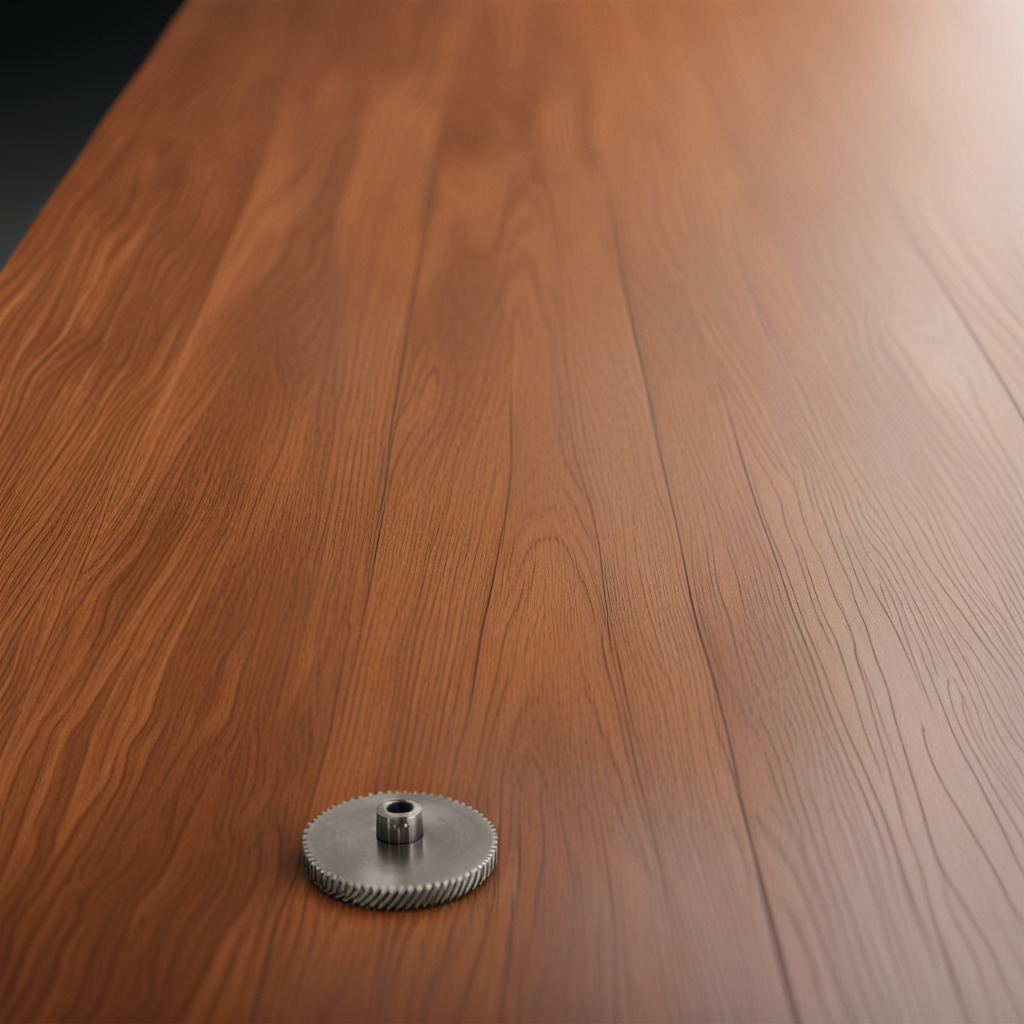
A steel gear with teeth lies on the wooden table in a carpentry studio.